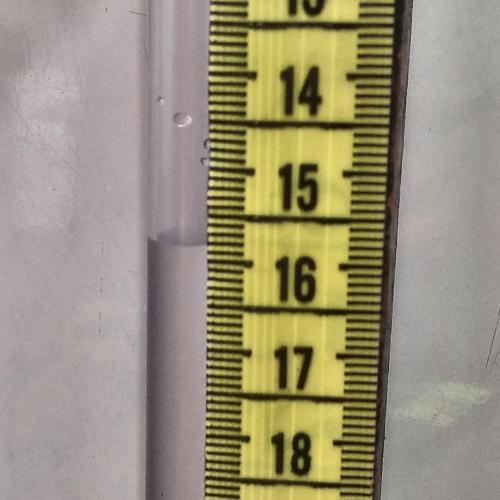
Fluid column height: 15.8 cm